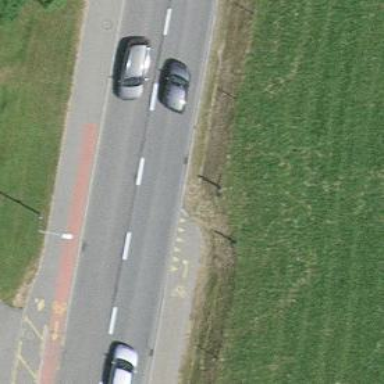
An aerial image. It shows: Cycleway.